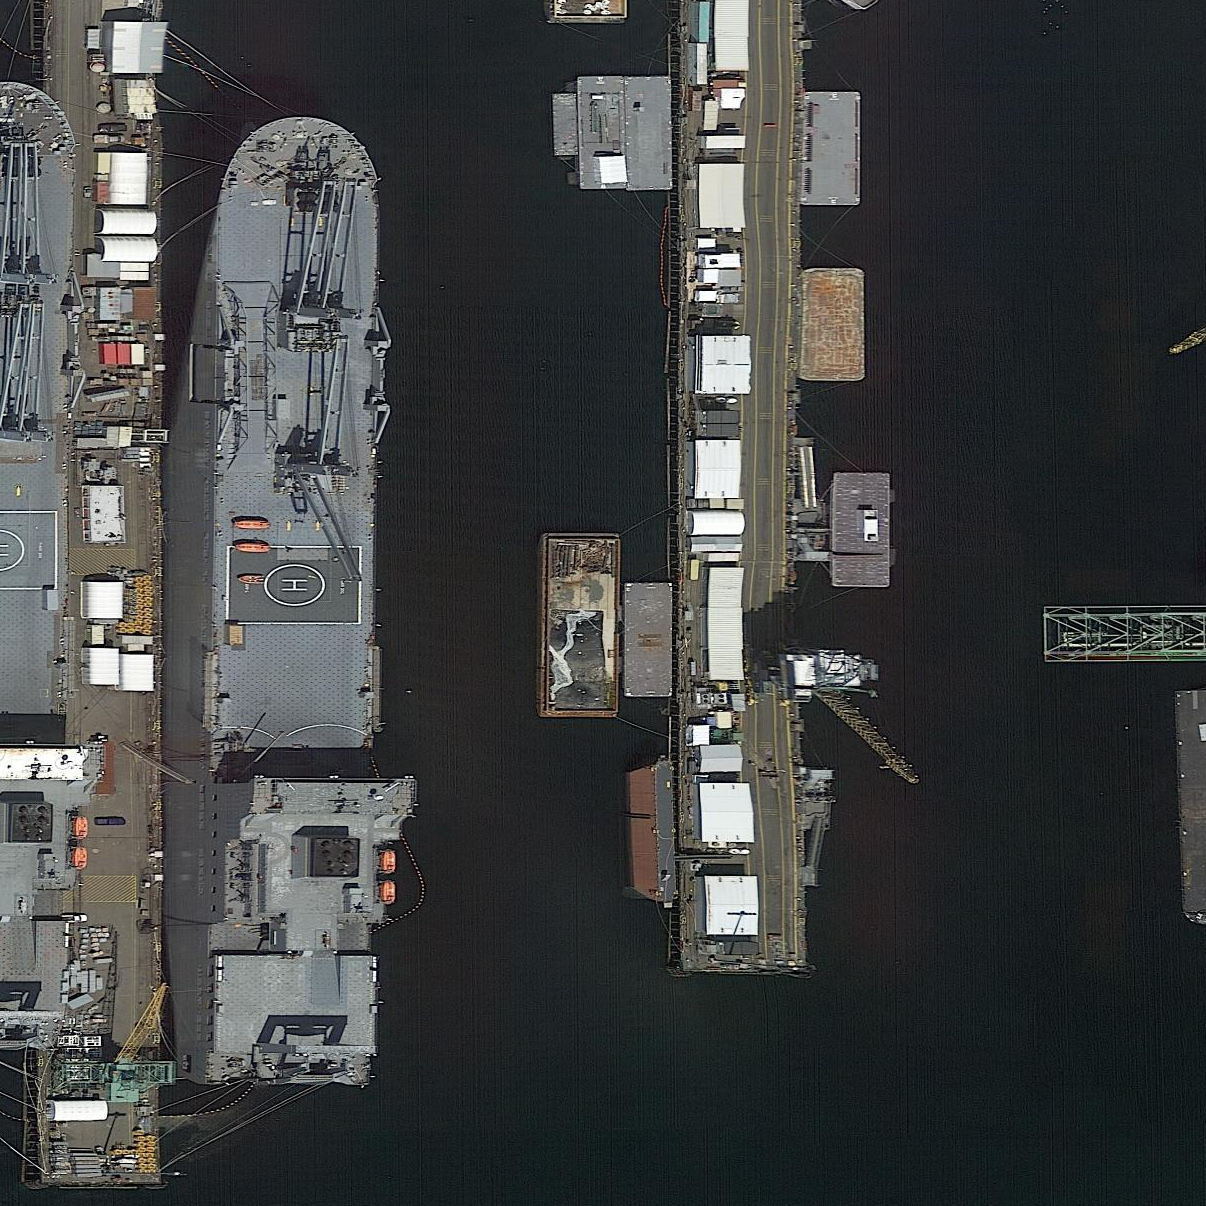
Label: civil